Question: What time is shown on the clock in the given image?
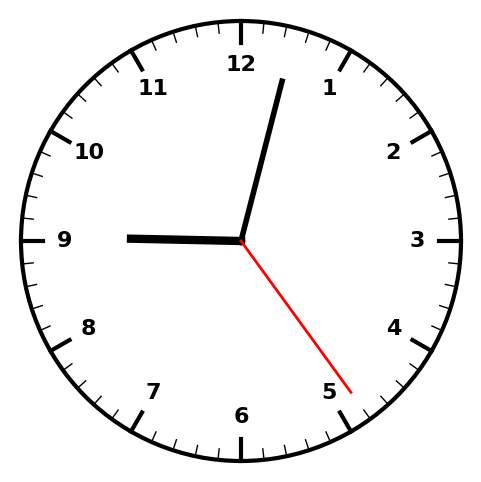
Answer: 09:02:24